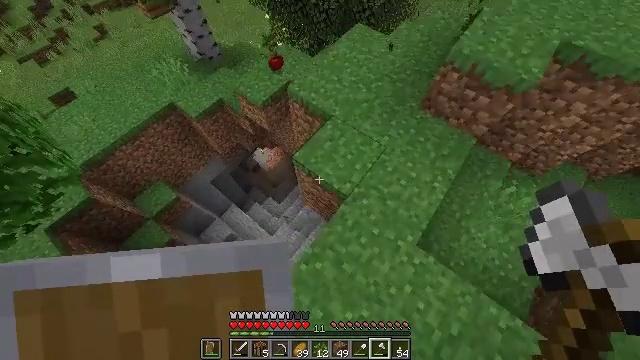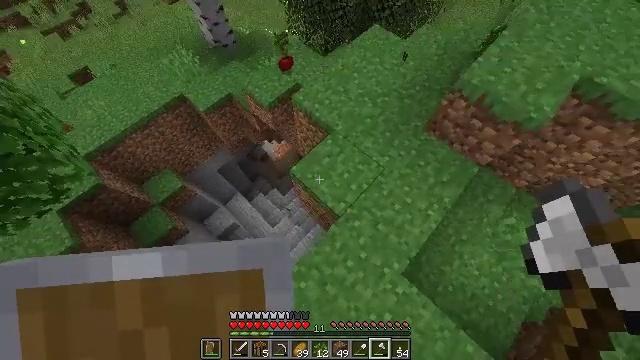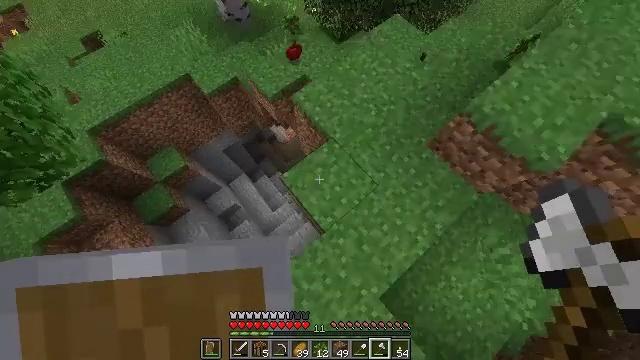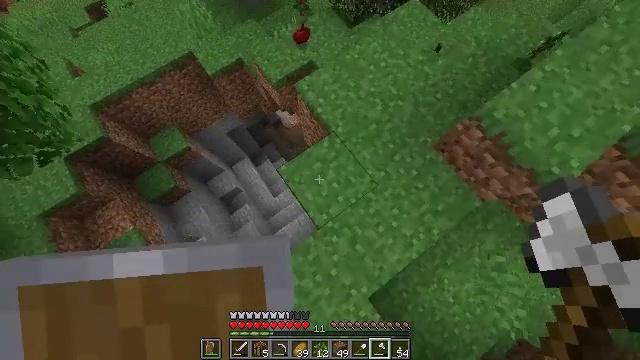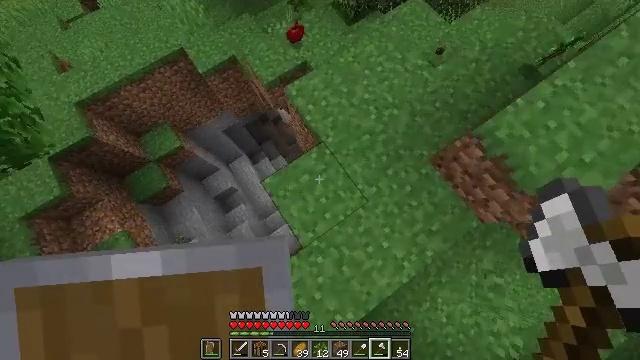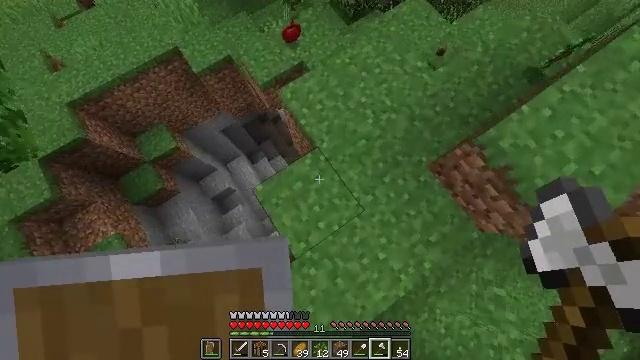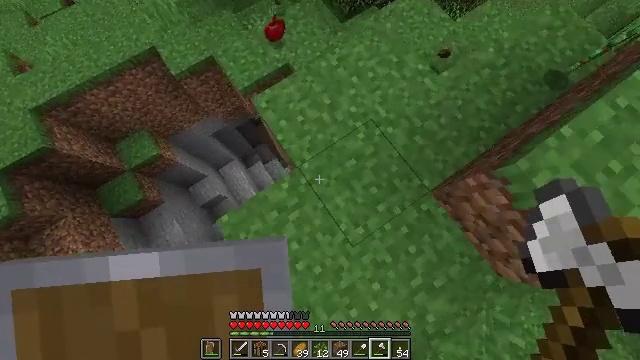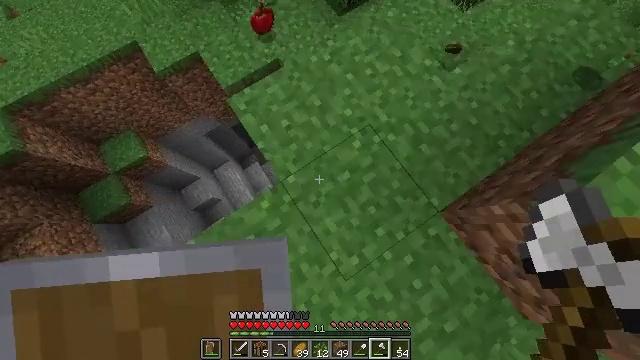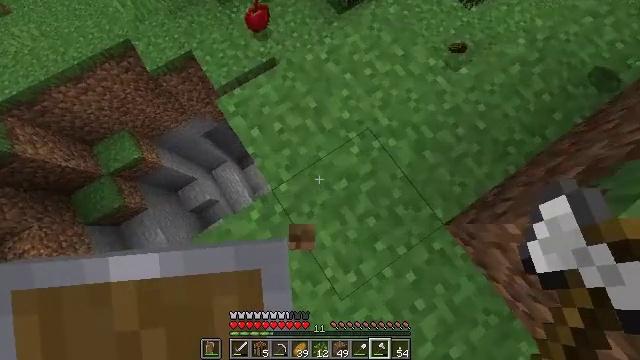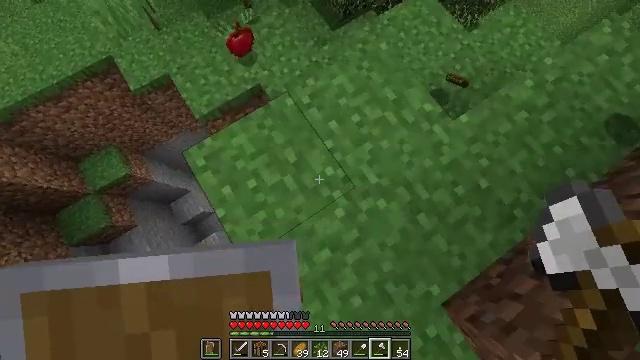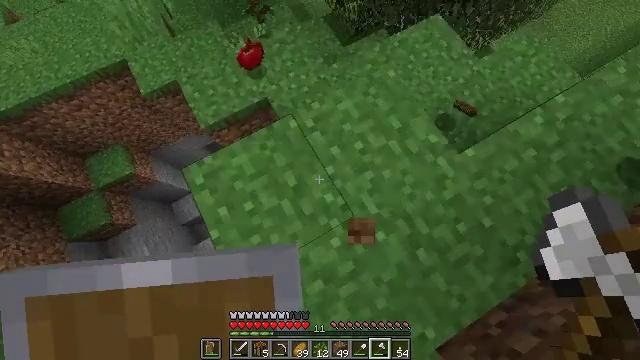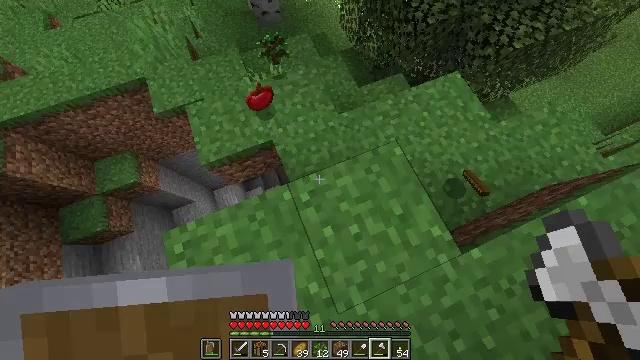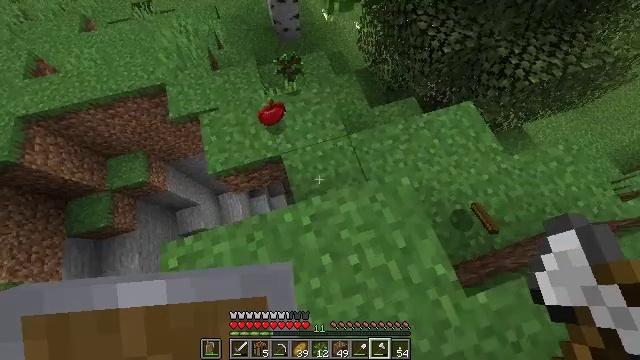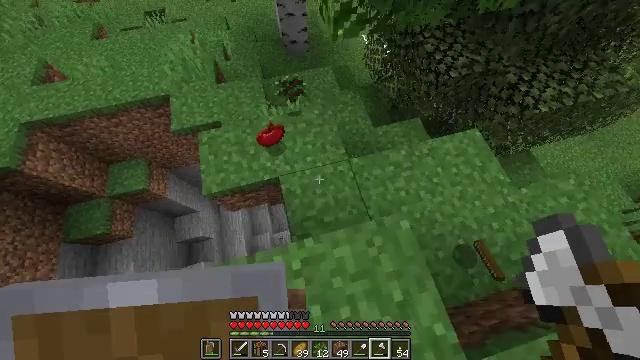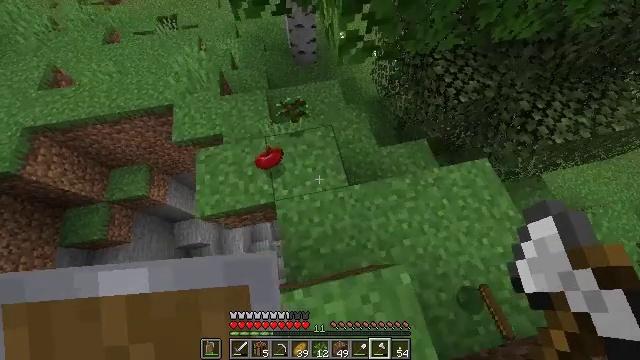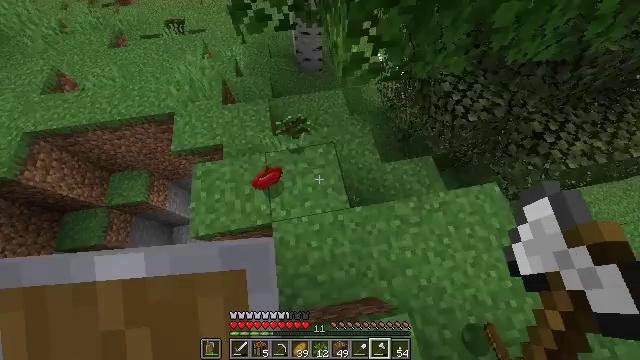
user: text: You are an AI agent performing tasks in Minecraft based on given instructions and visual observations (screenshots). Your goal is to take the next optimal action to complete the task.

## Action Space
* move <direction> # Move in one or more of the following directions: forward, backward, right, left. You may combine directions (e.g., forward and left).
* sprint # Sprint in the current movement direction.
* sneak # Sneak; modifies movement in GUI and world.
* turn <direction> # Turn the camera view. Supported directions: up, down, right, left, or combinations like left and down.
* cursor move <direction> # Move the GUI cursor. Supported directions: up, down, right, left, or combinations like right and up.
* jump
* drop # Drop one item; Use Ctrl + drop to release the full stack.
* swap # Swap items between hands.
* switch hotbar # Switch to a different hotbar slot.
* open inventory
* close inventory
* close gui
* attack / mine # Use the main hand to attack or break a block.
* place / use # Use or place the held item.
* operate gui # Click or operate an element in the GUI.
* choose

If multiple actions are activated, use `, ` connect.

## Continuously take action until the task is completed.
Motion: motion action
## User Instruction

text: Get an oak sign from crafting table.
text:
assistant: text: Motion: move forward, turn left and down, jump
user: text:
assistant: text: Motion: move forward, turn left and down, jump
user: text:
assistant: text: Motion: move forward, turn left and down, jump
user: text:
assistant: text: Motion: move forward, turn left and down
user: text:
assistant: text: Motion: move forward
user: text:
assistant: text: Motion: move forward
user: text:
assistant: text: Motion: move forward
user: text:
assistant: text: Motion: move forward
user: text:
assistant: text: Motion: move forward
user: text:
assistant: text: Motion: move forward, turn left and up
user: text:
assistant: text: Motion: move forward, turn left and up
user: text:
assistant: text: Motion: move forward, turn left and up
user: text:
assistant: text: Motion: move forward, turn left and up
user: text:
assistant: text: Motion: move forward, turn left
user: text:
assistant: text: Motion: move forward, turn left
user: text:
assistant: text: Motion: move forward, turn left
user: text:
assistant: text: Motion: move forward, turn left
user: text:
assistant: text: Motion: move forward
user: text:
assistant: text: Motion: turn left
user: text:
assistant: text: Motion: turn left
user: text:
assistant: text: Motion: turn left
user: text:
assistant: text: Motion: turn left and up
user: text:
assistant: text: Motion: turn left
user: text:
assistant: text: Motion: turn left
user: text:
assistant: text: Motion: no_op
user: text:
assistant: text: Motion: no_op
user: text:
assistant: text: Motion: no_op
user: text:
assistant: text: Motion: no_op
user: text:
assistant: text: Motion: no_op
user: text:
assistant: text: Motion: turn right and up